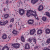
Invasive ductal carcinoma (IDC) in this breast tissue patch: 0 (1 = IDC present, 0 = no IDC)